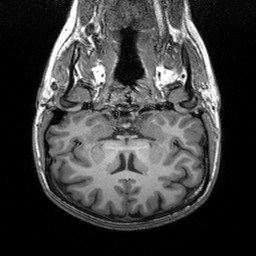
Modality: T1w
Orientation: sagittal